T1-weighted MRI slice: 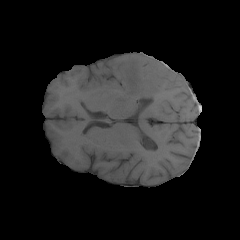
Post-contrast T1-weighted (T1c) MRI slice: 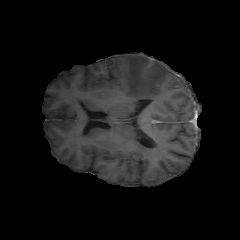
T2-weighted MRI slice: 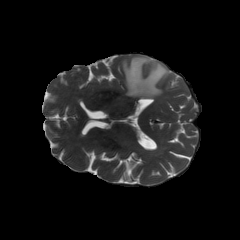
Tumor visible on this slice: yes